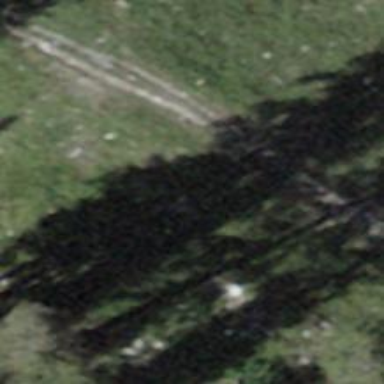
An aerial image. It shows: Path on the ground.